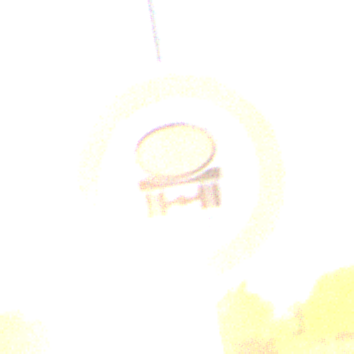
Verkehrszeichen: VerbotFahrzeugeWassergefaehrdenderLadung
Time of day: Night
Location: Outdoor (Nature)
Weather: Overcast
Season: NotSpecified
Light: Artificial